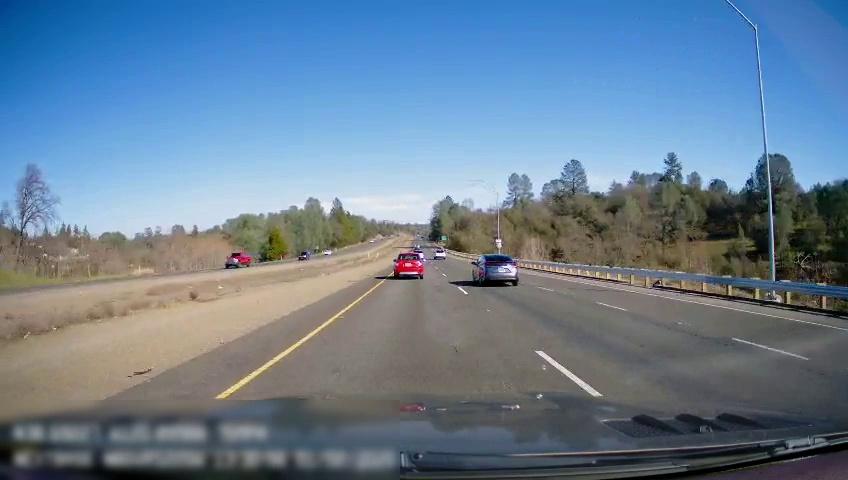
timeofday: Day
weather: Sunny
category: Drivable Space
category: Drivable Space
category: Vehicles | Truck
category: Vehicles | SUV
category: Vehicles | Car
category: Vehicles | Car
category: Vehicles | SUV
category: Lanes | Current Lane
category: Lanes | Current Lane
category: Lanes | Alternate Lane
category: Lanes | Alternate Lane
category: Traffic | Signs